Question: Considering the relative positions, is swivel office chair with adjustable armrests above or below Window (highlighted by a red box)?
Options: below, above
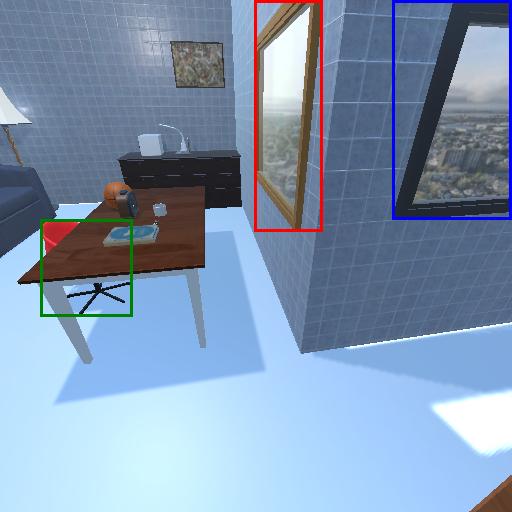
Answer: below